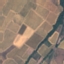
Label: PermanentCrop